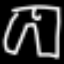
Label: pants